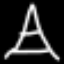
Label: The Eiffel Tower